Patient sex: M
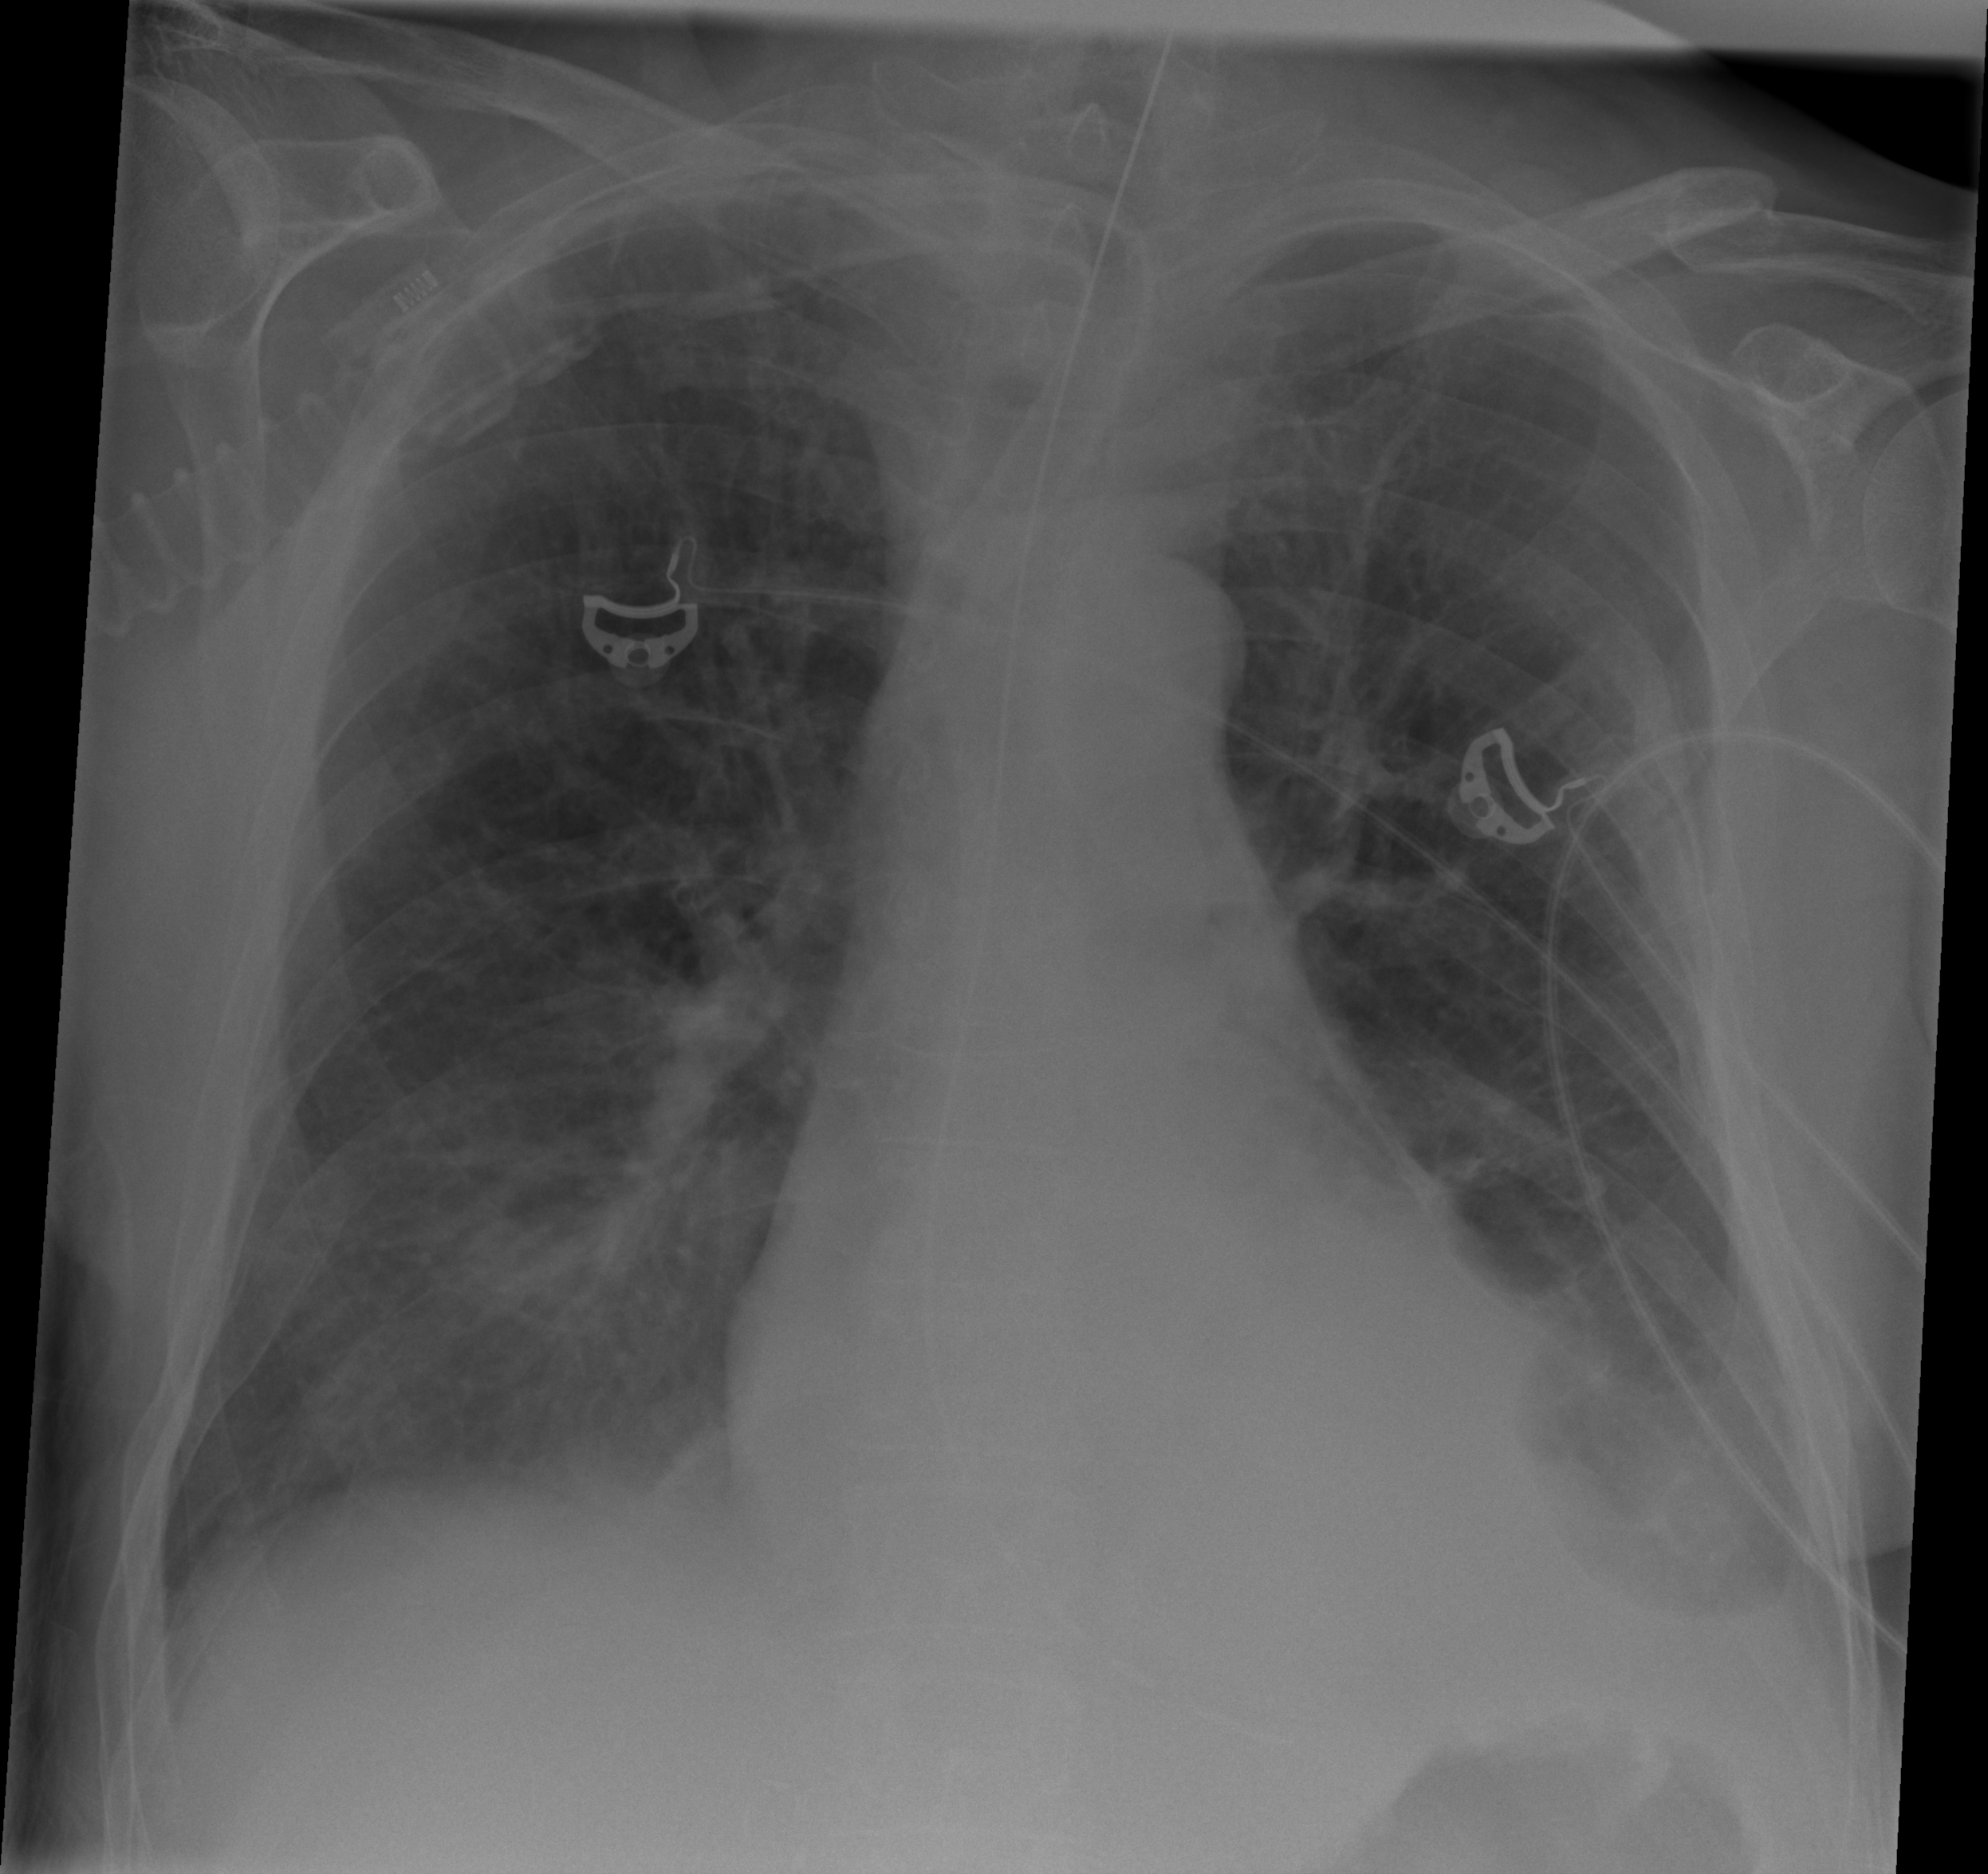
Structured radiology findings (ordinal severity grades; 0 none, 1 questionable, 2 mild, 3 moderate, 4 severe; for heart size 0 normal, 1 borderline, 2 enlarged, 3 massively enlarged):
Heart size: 0
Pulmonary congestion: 2
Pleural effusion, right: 2
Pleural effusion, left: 2
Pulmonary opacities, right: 2
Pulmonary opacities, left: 2
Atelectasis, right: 2
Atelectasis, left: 2